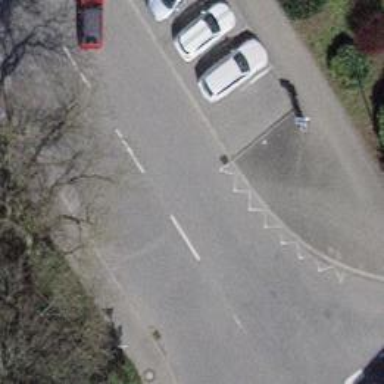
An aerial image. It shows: Residential road with asphalt surface and perpendicular parking lane on the left.